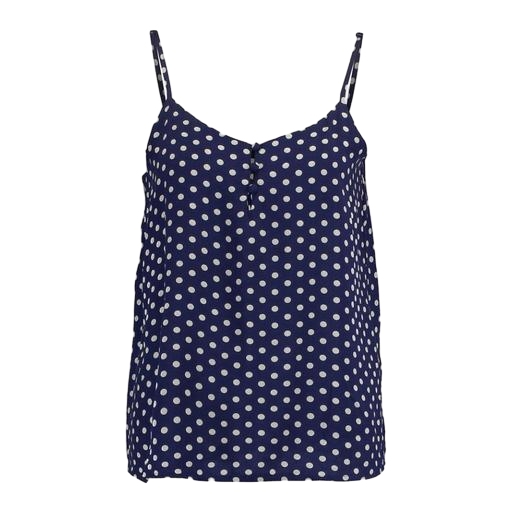
navy spot pleat front top, blue polka-dot top, blue relaxed dotted top, white background